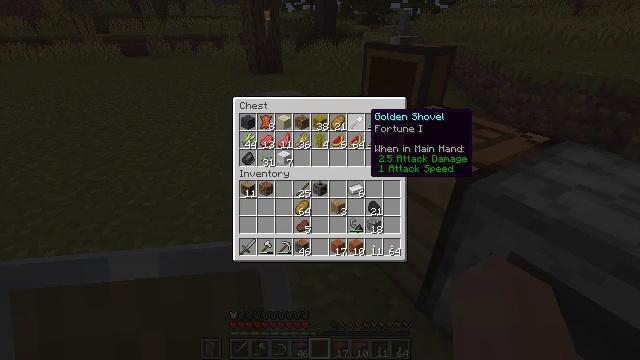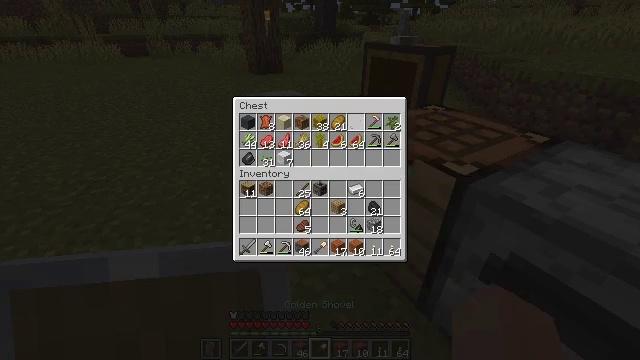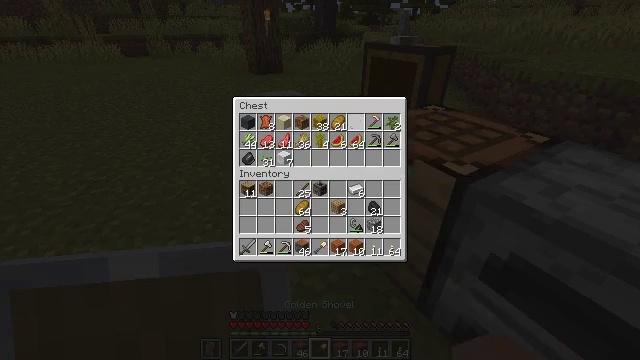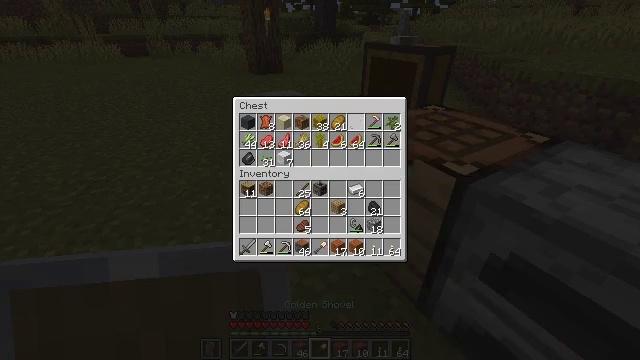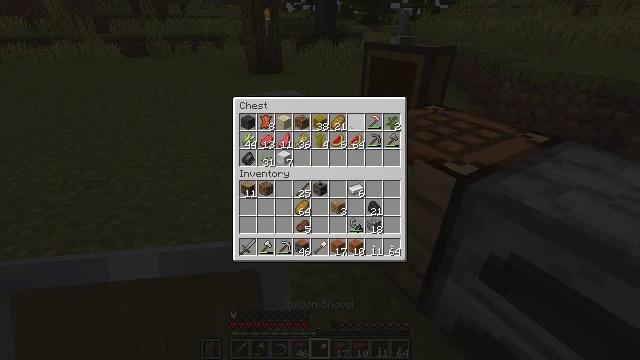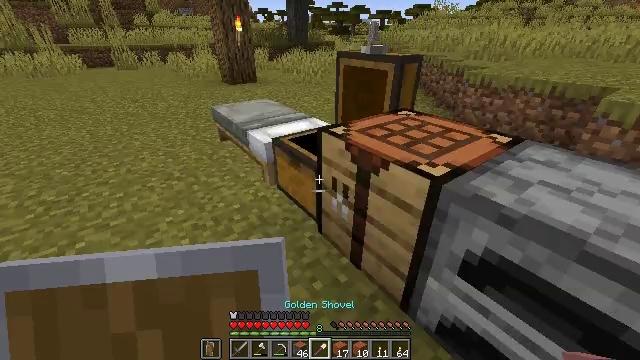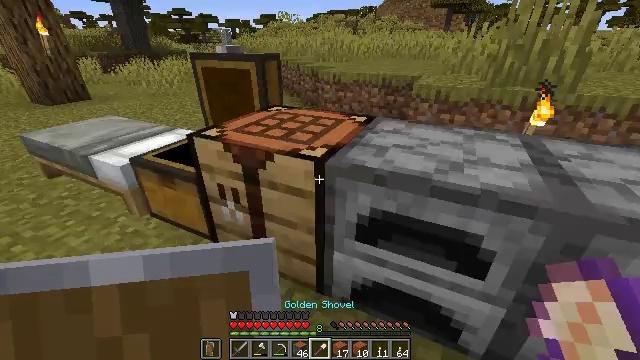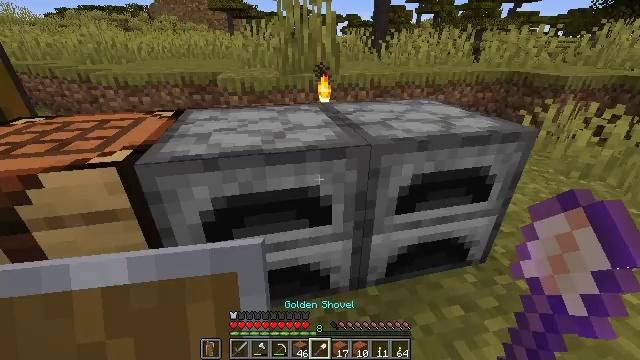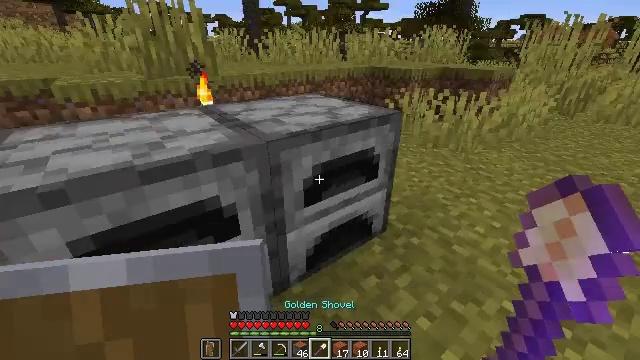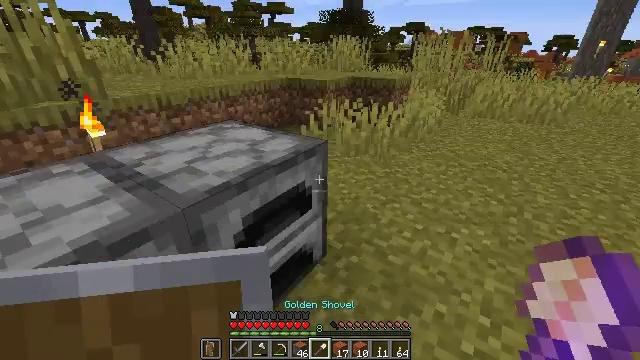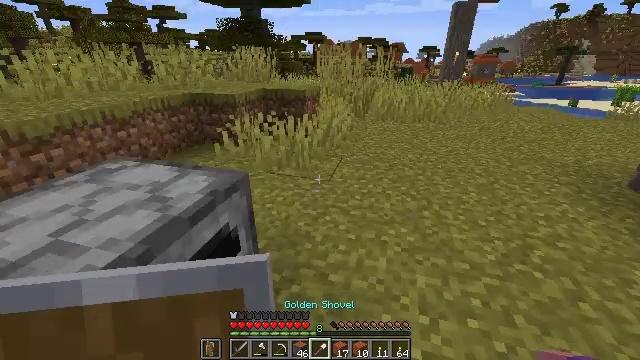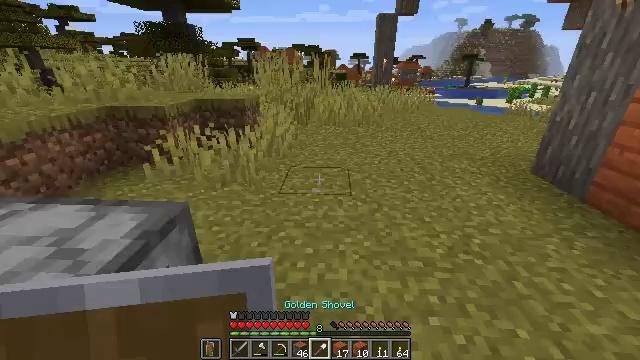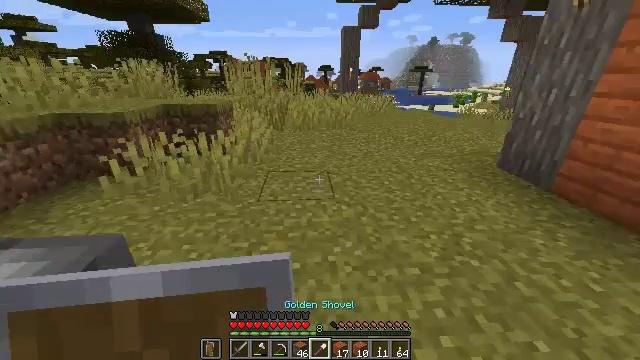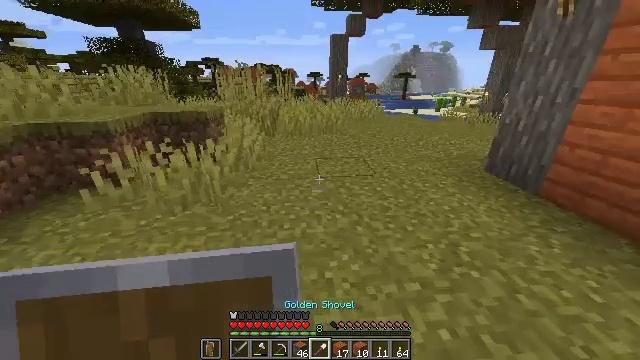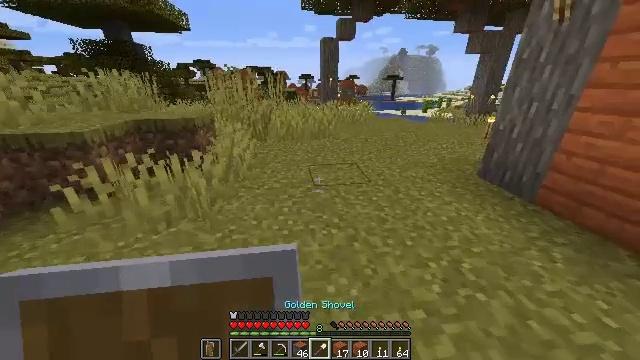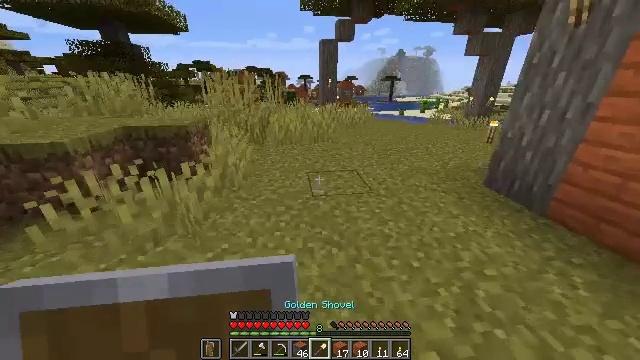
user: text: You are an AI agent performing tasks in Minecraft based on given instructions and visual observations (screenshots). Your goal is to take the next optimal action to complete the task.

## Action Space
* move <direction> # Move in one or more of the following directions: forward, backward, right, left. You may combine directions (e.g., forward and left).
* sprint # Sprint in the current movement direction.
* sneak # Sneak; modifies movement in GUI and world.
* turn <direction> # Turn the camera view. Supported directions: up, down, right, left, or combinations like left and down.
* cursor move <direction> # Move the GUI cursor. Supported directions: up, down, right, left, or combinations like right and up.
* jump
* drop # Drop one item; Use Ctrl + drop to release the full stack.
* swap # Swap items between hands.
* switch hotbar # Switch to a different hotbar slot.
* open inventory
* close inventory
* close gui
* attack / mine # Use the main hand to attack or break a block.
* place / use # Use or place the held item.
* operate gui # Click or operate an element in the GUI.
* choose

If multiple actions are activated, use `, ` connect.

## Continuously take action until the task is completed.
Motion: motion action
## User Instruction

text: Break the sand block.
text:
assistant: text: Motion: sneak, operate gui
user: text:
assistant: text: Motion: sneak, operate gui
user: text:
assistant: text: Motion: sneak
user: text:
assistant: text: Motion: sneak
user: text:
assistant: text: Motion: sneak, cursor move right and up
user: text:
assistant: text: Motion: sneak, turn right and up, close gui
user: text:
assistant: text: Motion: move forward, turn right, open inventory
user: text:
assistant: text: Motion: move forward, turn right
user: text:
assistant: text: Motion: move forward, turn right
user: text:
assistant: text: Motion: move forward, turn right and up
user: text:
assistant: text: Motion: move forward, sprint, turn right and up
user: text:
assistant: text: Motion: move forward, sprint, turn right
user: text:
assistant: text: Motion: move forward, sprint, turn right
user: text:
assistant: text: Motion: move forward, sprint, turn right
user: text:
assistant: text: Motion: move forward
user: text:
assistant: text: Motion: move forward
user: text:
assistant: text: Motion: move forward, turn right and up, jump
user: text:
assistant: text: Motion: move forward, turn right, jump
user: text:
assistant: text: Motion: move forward, jump
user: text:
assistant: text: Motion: move forward, jump
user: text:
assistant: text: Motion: move forward, jump
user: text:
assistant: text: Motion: move forward, jump
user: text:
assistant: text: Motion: move forward, turn right, jump
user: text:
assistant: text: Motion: move forward, turn right and down, jump
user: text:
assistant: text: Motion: move forward, turn right and down, jump
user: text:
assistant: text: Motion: move forward, jump
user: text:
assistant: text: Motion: move forward, jump
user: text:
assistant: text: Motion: move forward, jump
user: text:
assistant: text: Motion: move forward, jump
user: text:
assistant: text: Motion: move forward, jump